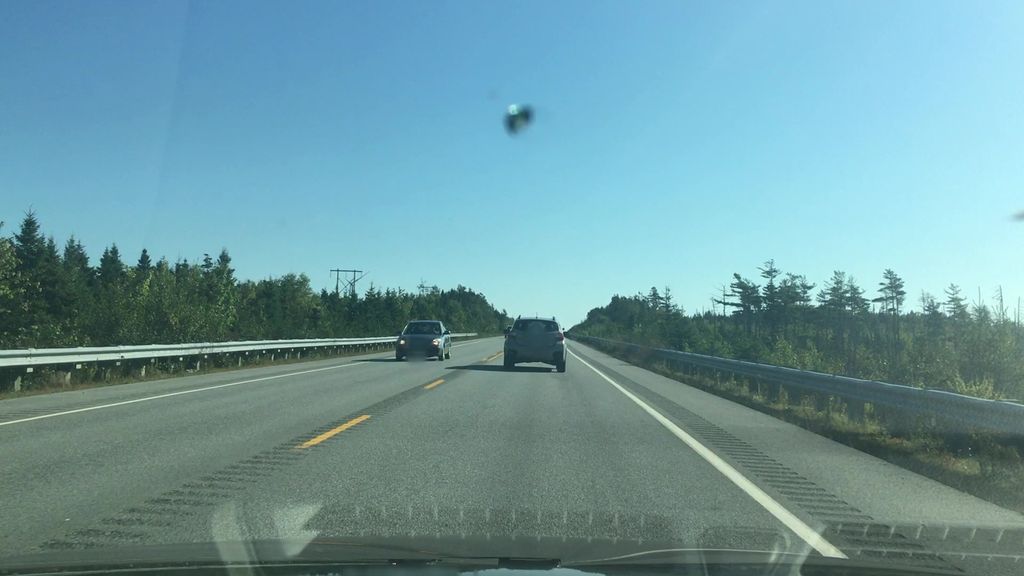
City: halifax